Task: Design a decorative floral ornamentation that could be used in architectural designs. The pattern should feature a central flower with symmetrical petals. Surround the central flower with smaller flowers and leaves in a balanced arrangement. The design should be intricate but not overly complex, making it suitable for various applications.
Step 767:
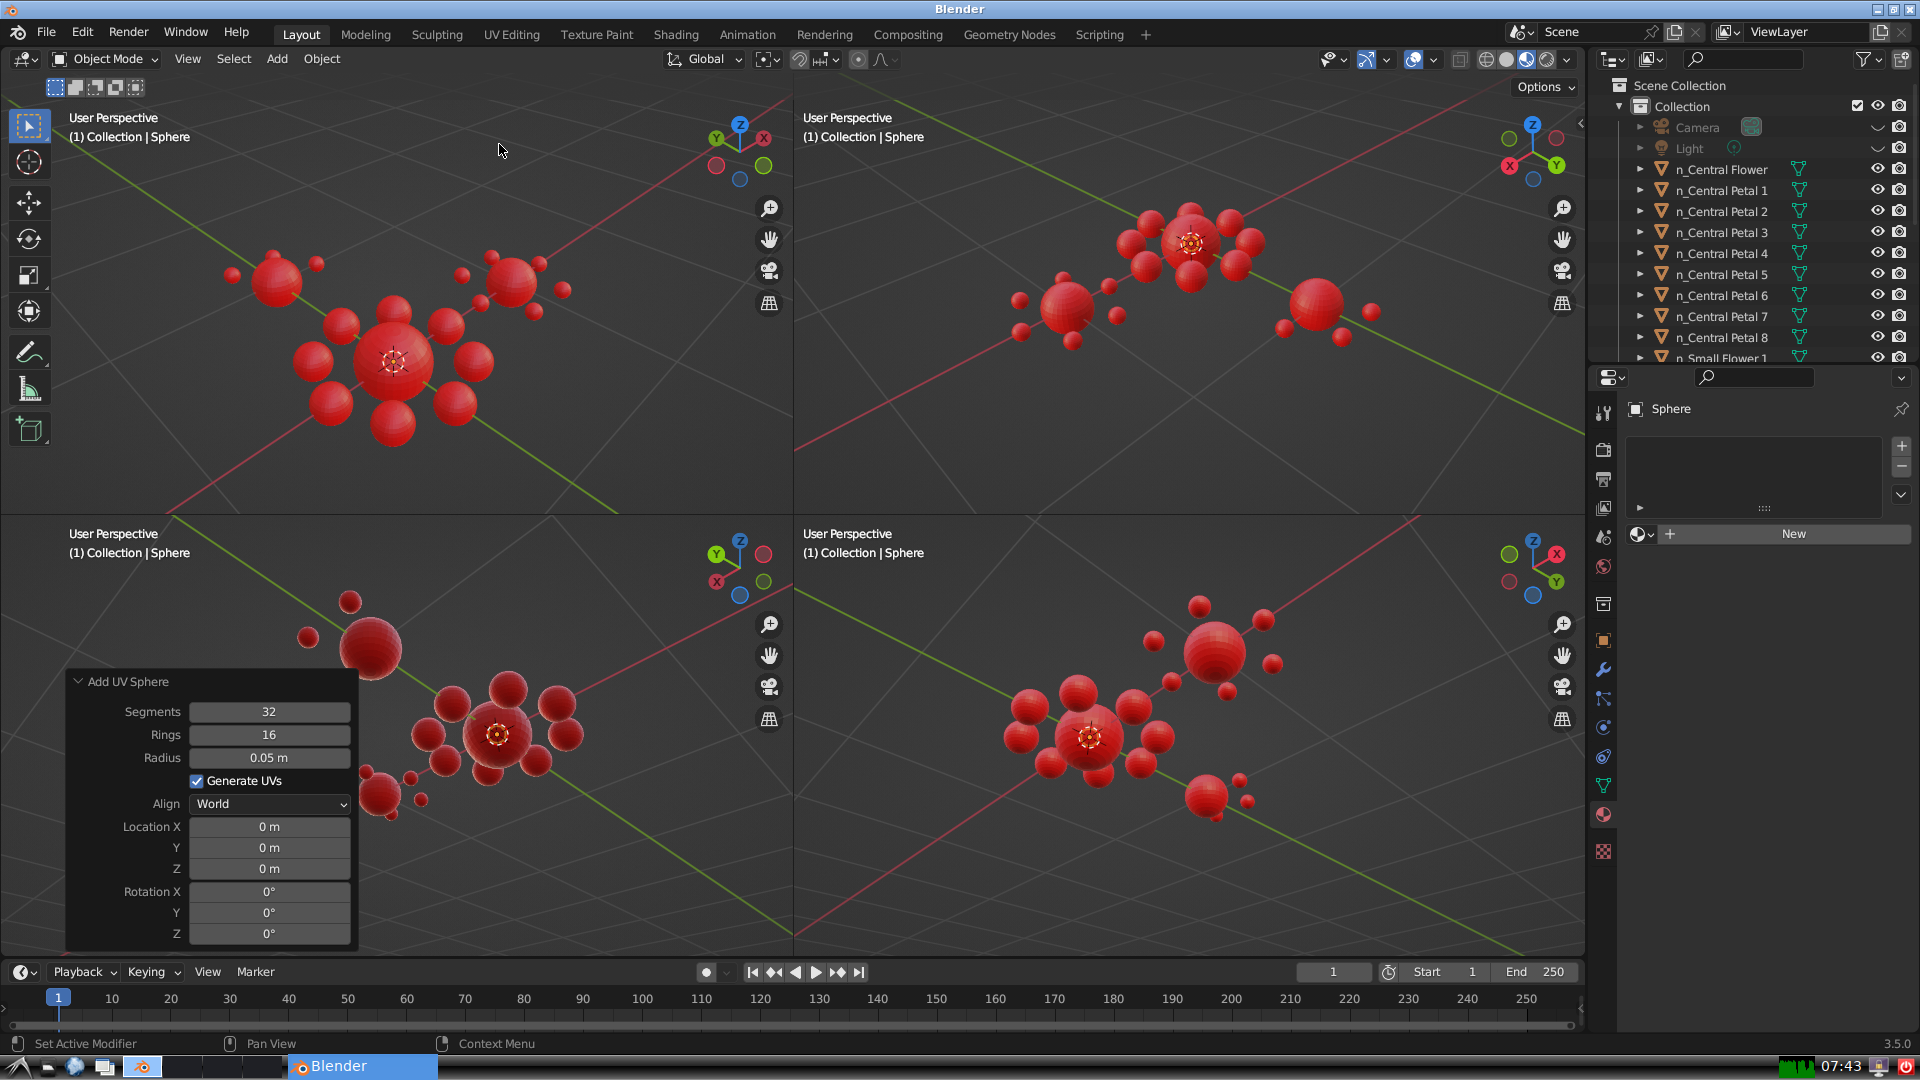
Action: {"mouse_move": [270, 758]}